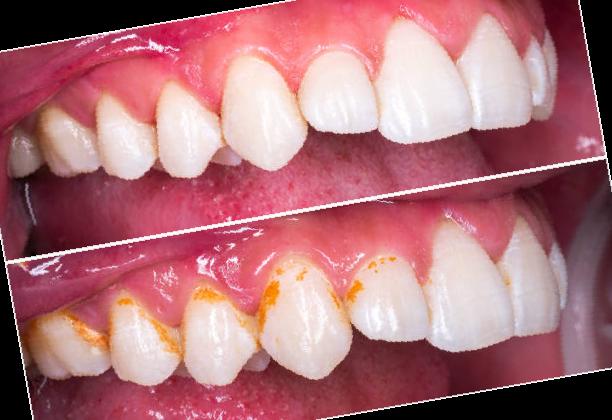
Condition: Calculus